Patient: sex M, age 73
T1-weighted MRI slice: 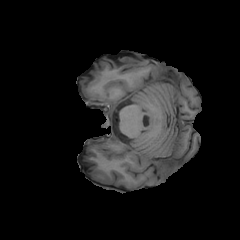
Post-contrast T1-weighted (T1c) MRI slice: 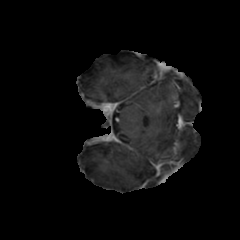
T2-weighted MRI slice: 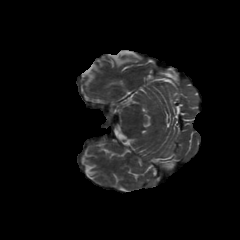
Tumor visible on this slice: no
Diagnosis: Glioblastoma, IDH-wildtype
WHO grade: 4